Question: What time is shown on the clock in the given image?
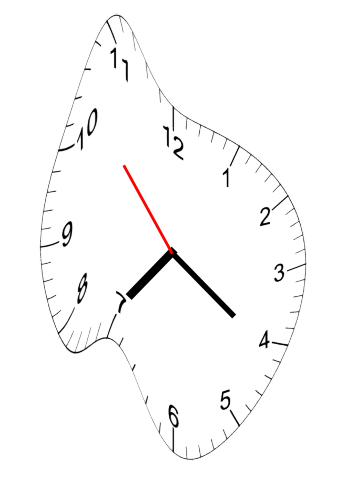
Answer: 07:20:53